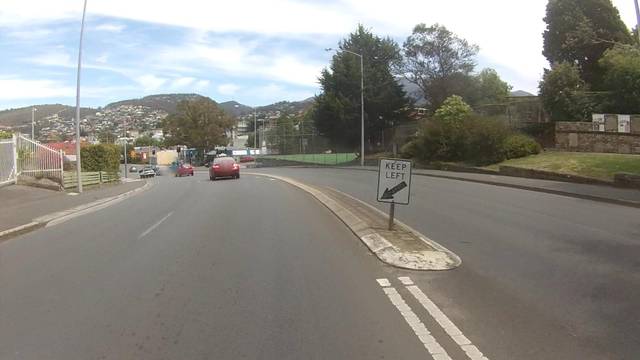
Region: Australia
Coordinates: -42.892, 147.327